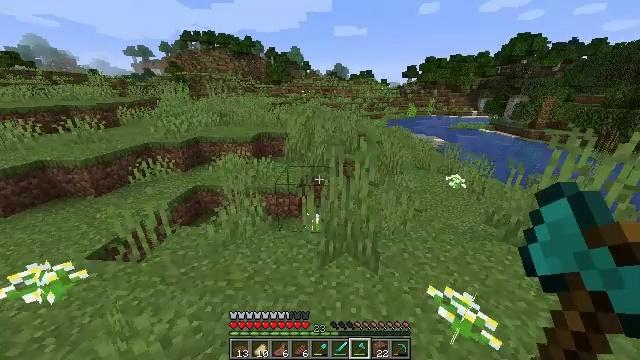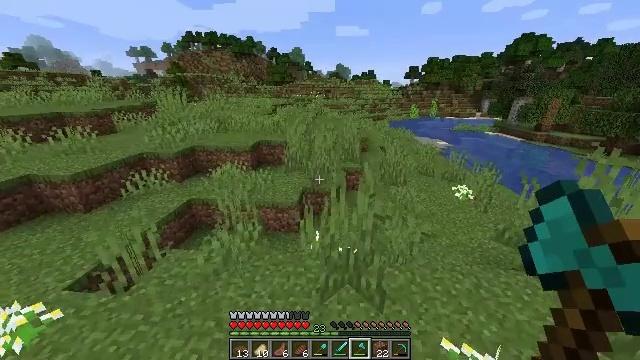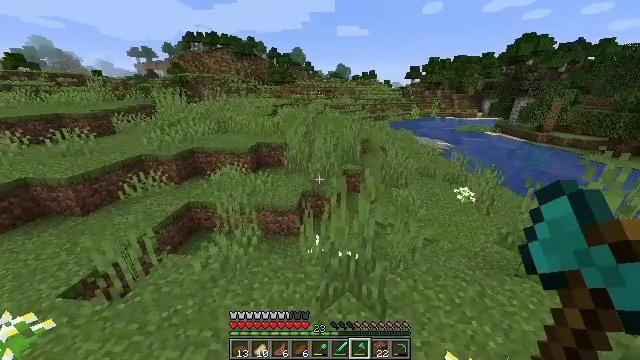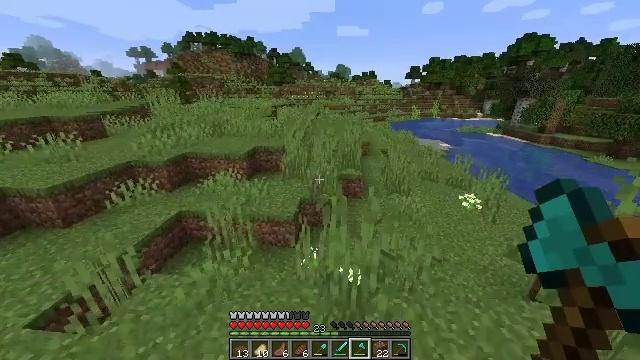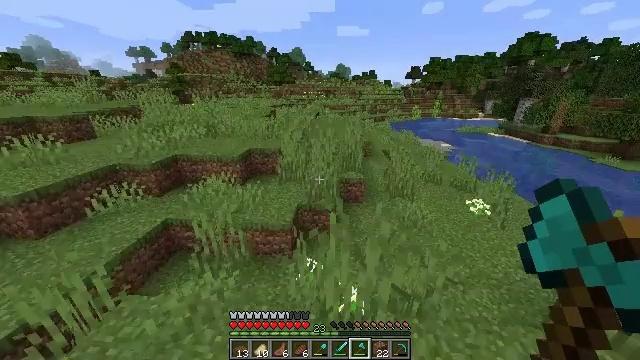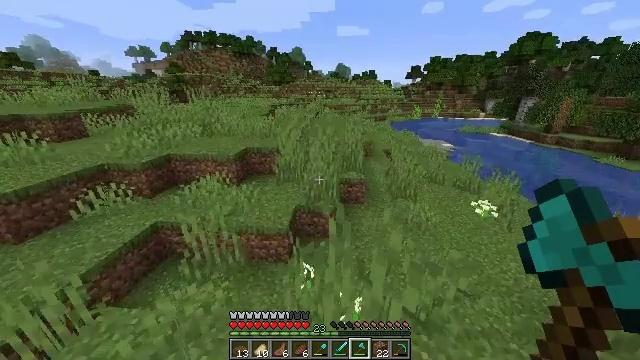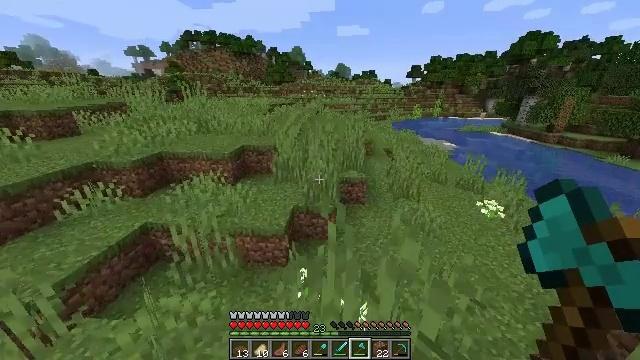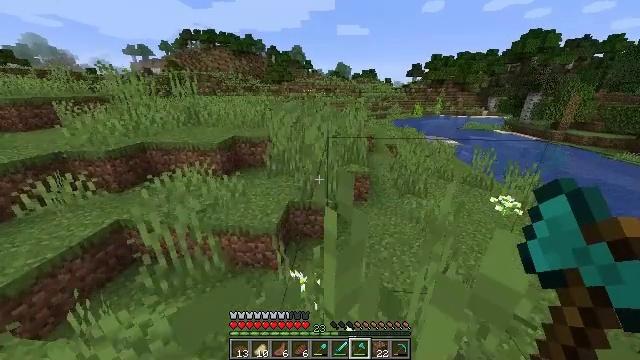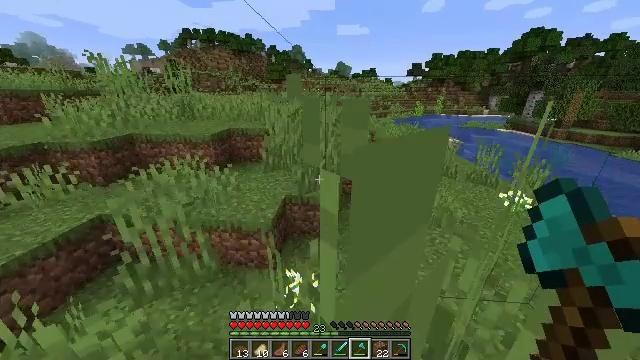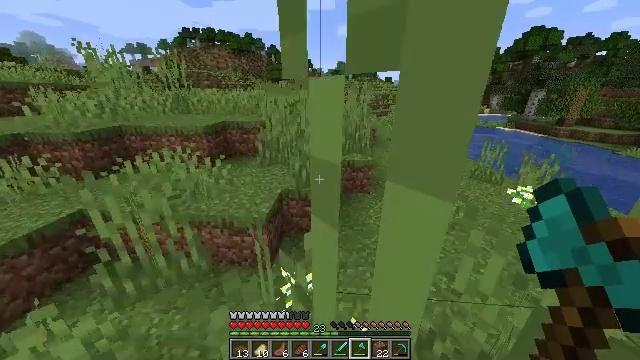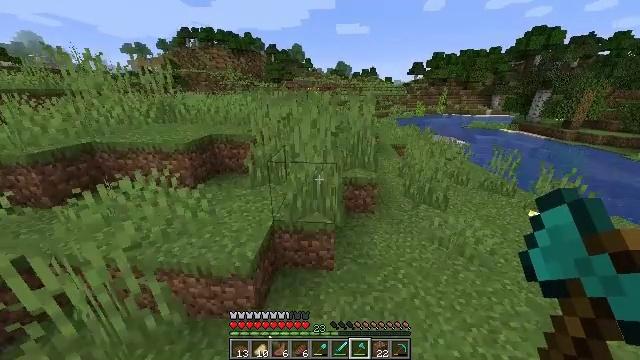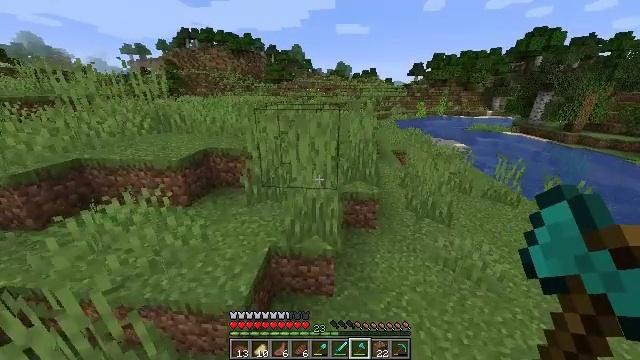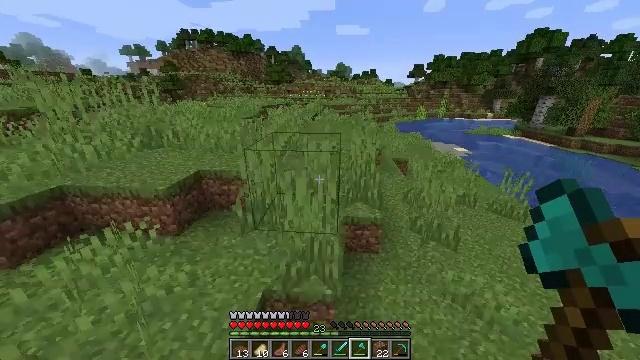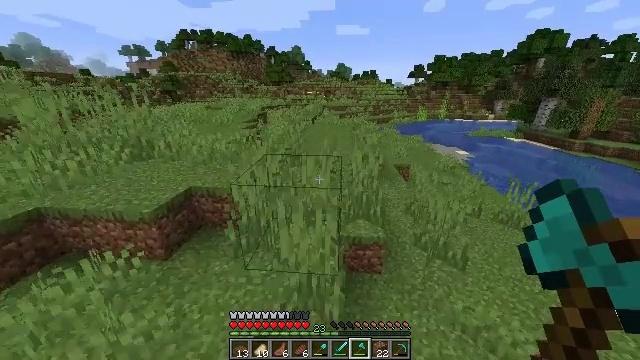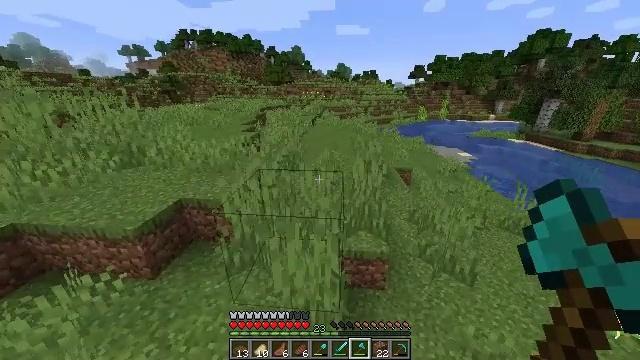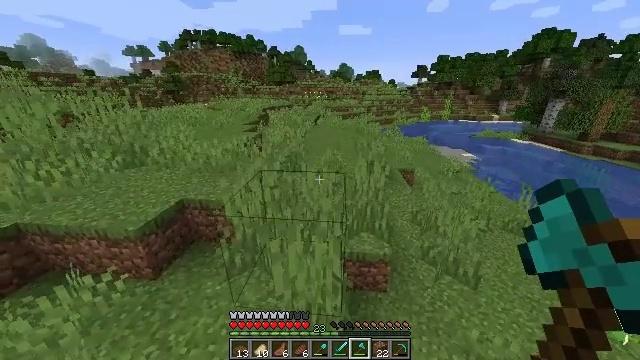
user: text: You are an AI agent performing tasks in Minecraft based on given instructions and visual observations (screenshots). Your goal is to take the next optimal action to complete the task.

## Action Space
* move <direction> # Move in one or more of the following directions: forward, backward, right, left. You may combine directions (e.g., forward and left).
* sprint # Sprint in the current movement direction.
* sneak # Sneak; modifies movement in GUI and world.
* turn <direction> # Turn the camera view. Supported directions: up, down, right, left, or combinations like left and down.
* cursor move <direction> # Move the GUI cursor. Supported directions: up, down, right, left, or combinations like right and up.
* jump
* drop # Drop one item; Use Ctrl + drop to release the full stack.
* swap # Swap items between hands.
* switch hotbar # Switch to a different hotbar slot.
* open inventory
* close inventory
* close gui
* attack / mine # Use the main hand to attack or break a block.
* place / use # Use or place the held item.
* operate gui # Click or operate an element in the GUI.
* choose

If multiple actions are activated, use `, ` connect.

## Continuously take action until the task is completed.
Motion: motion action
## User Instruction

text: Break the fern to clear the area.
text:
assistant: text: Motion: move forward, jump
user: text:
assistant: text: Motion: move forward, jump
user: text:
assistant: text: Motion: move forward, jump
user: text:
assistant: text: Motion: move forward, jump
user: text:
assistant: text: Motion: move forward, jump
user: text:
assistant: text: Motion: move forward, jump
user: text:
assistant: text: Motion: move forward, jump
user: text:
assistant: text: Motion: move forward, sprint, jump
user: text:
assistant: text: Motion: move forward, sprint, jump
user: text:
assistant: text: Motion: move forward, sprint, jump
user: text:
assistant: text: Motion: move forward, sprint, jump
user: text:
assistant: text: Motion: move forward, sprint, jump
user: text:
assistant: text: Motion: move forward, sprint, jump
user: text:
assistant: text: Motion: move forward, jump
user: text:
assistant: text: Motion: move forward, jump
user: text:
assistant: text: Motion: move forward, turn left, jump
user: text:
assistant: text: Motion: move forward, turn left, jump
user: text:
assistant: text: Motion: move forward, turn left, jump
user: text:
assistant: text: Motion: move forward, turn left, jump
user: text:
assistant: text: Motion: move forward, sprint, turn left, jump
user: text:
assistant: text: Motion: move forward, sprint, jump
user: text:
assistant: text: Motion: move forward, sprint, jump
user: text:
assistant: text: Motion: move forward, sprint, jump
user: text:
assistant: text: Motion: move forward, sprint, jump
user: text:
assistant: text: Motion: move forward, jump
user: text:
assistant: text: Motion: move forward, jump
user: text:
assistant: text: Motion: move forward, jump
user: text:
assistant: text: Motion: move forward, jump
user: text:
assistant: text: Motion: move forward, jump
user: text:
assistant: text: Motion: move forward, jump